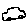
Label: car